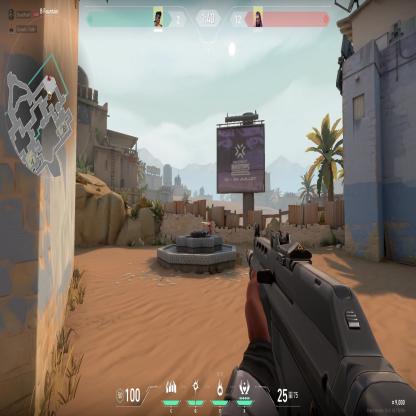
Label: enemy